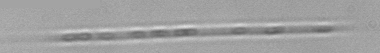
Label: Rhizosolenia